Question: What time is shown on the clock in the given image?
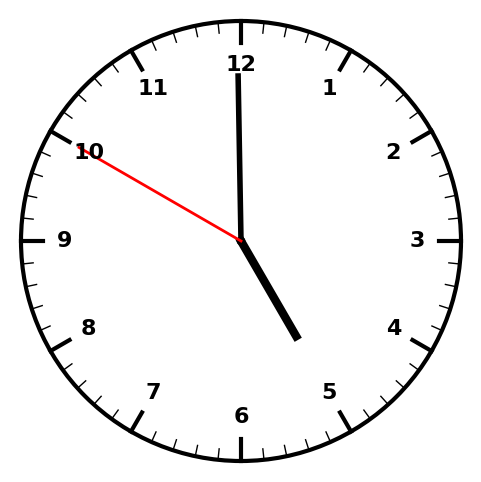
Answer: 04:59:50